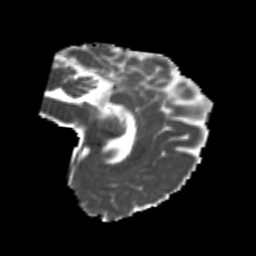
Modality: MD
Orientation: sagittal
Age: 26
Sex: female
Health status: healthy
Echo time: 0.074 s